Field crop: maize
Growth stage: 2
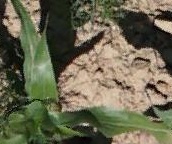
Species: maize